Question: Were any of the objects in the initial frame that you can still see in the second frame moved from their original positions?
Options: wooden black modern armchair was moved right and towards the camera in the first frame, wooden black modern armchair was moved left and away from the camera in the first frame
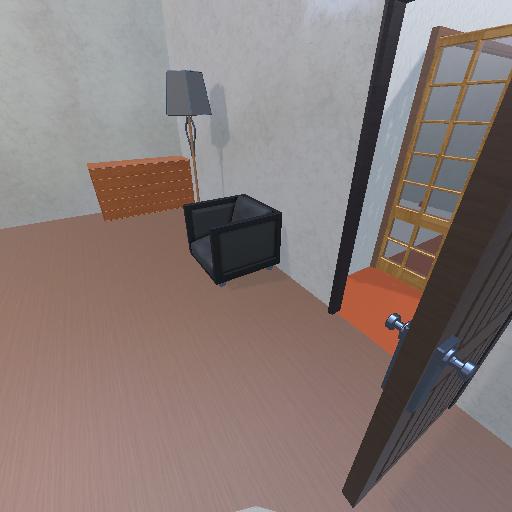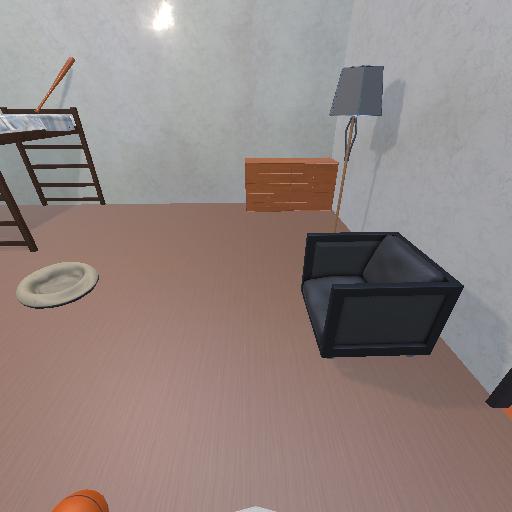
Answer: wooden black modern armchair was moved right and towards the camera in the first frame